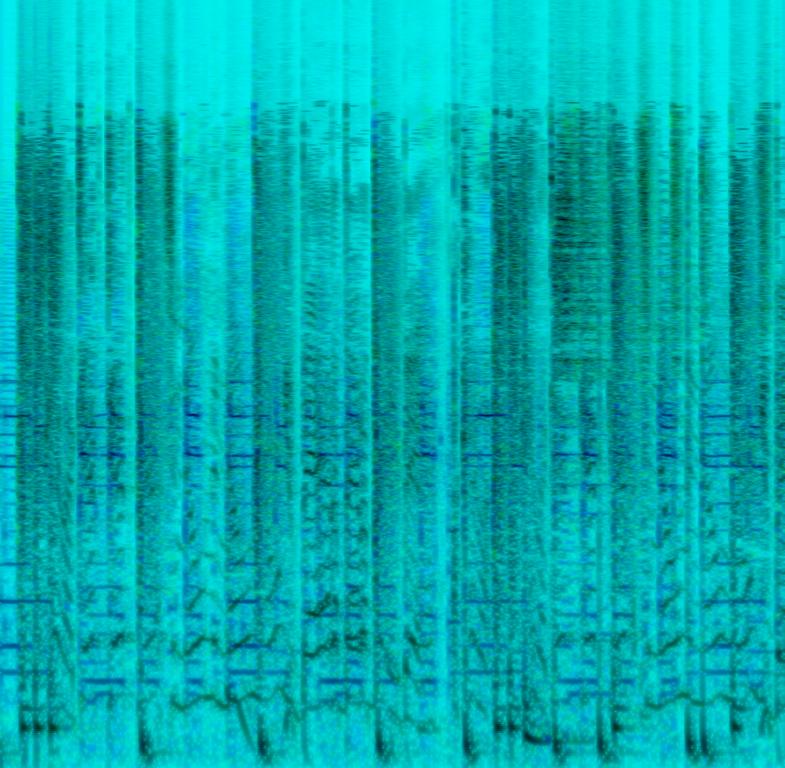
This is a pop music piece with an early 2000s feel. There is one male and one female vocalist singing melodically. The melody is being played by the electric guitar and the keyboard guitar with the bass guitar in the background. The rhythm is provided by the acoustic drums with occasional clap sounds. The atmosphere is easygoing and danceable. This piece could be used in the soundtrack of a sit-com movie or a TV show.